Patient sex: M
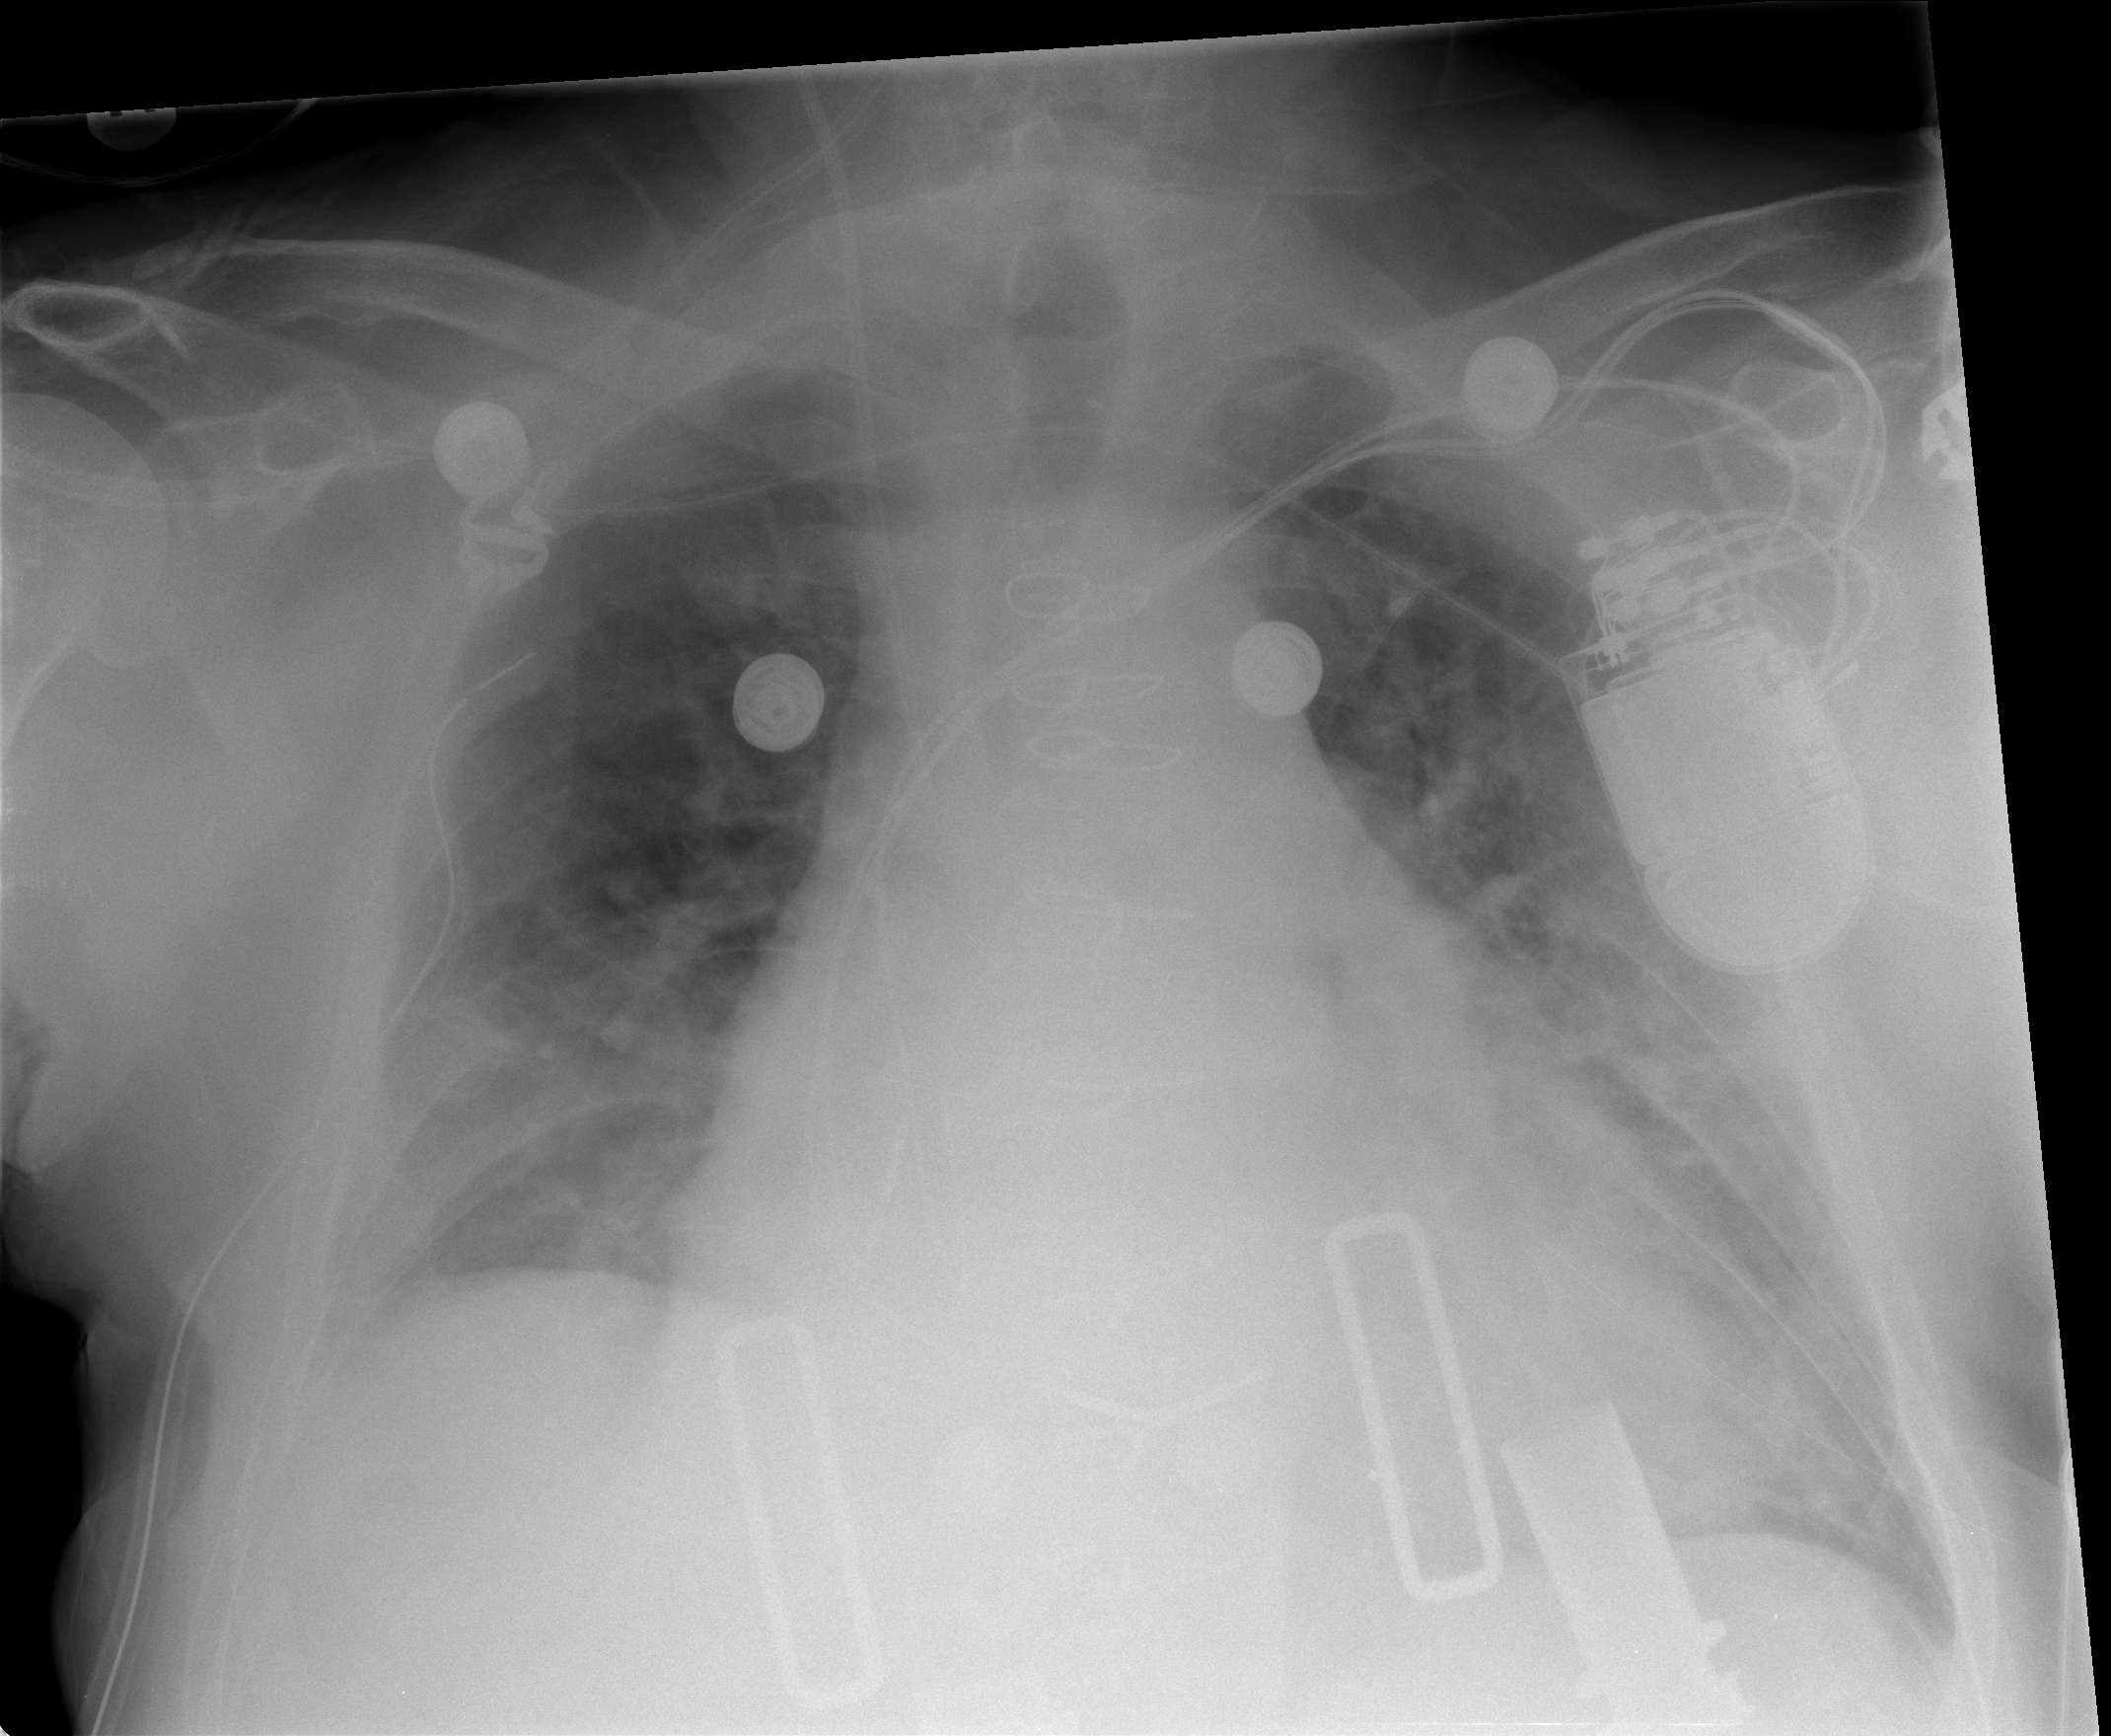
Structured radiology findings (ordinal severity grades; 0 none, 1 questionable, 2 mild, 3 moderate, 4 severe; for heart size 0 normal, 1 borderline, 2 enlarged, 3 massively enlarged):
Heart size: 2
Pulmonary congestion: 2
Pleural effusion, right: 0
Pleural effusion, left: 0
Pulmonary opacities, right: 2
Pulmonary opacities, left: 2
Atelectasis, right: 1
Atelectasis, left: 3